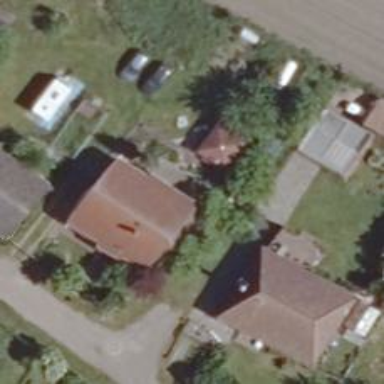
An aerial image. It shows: House with gabled roof oriented along the structure.